Here is the raw acceleration-versus-time signal recorded on a bearing housing. Classify the bearing condition as one of: normal, inner_race, outer_race, ball.
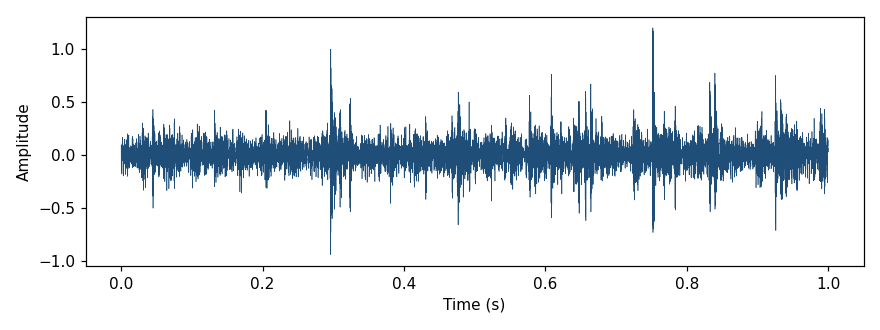
Answer: ball